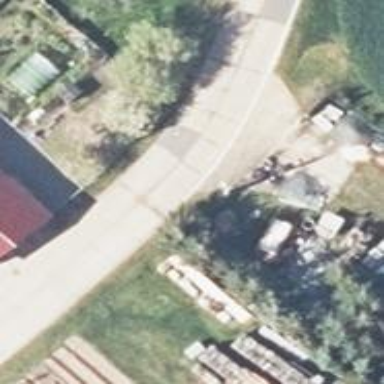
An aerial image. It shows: Tertiary road with concrete plates as the surface.